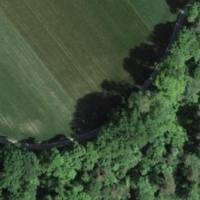
EUNIS habitat code: 52
Species observed at this site:
Euonymus europaeus
Mercurialis perennis